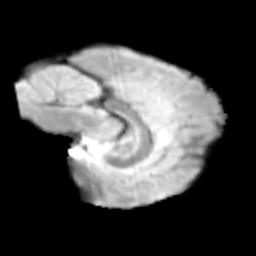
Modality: T2w
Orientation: sagittal
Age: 12
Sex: male
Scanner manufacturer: siemens
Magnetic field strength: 3 T
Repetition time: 3.8 s
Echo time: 0.07 s